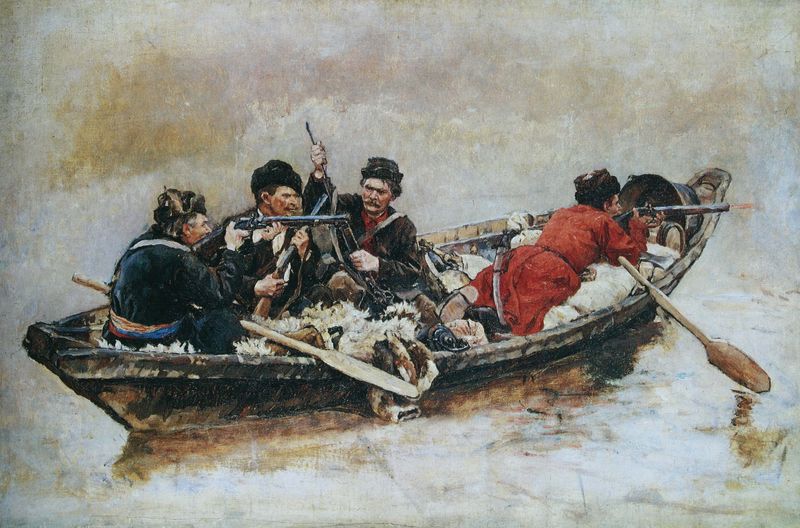
Titel: Kosaken im Boot
Künstler: Wassilij Iwanowitsch Surikow
Standort: St. Petersburg
Institution: Russisches Museum
Schlagwörter: angriff, blau, gemälde, kampf, mann, meer, schatten, wasser, weiß, aquarell, fluss, gelb, menschen, see, sitzen, ufer, braun, frankreich, grau, holz, hut, hüte, laterne, männer, schwarz, zeichnung, gürtel, rot, beige, rock, alt, bart, gesichter, kappe, kappen, mütze, mützen, pelz, tod, kalt, spiegelung, gewässer, rauch, mantel, sitzend, boot, kahn, paddel, ruder, sack, fell, ruhig, schiff, liegen, studie, russland, säcke, nebel, winter, laden, bug, dampf, krieg, soldaten, ruderboot, rudern, spiegeln, liegend, anlegen, flucht, vier, kälte, gendarmerie, säbel, uniform, waffen, soldat, waffe, fass, jagd, beute, felle, jäger, gewehr, lauer, kanonen, walfang, holzfass, gewehre, manteö, eimer, schießen, kompanie, munition, pulver, gefecht, schuss, heck, ausfahrt, bott, blöd, barke, schützen, musketen, kosaken, ruderblatt, ungewiss, zielen, angreifer, schafsfell, schusswaffen, seee, pionier, schaffell, zukunft, skull, pelze, schiesen, kanaonen, kanongen, krumsäbel, nachladen, schuff, spiegelug, trapper, schmuggler, wassser fluß, korsaken